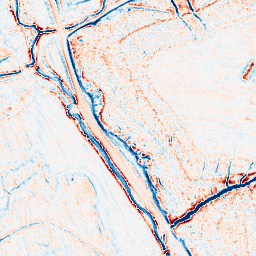
Category: edge_preserving
Decomposition family: anisotropic_diffusion
Decomposition parameters: iterations: 10
kappa: 10
gamma: 0.2
Upsampling method: sinc_hamming
Upsampling parameters: scale: 4
kernel_size: 16
Upsampling scale: 4